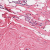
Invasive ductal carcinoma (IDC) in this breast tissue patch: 0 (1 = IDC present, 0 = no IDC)